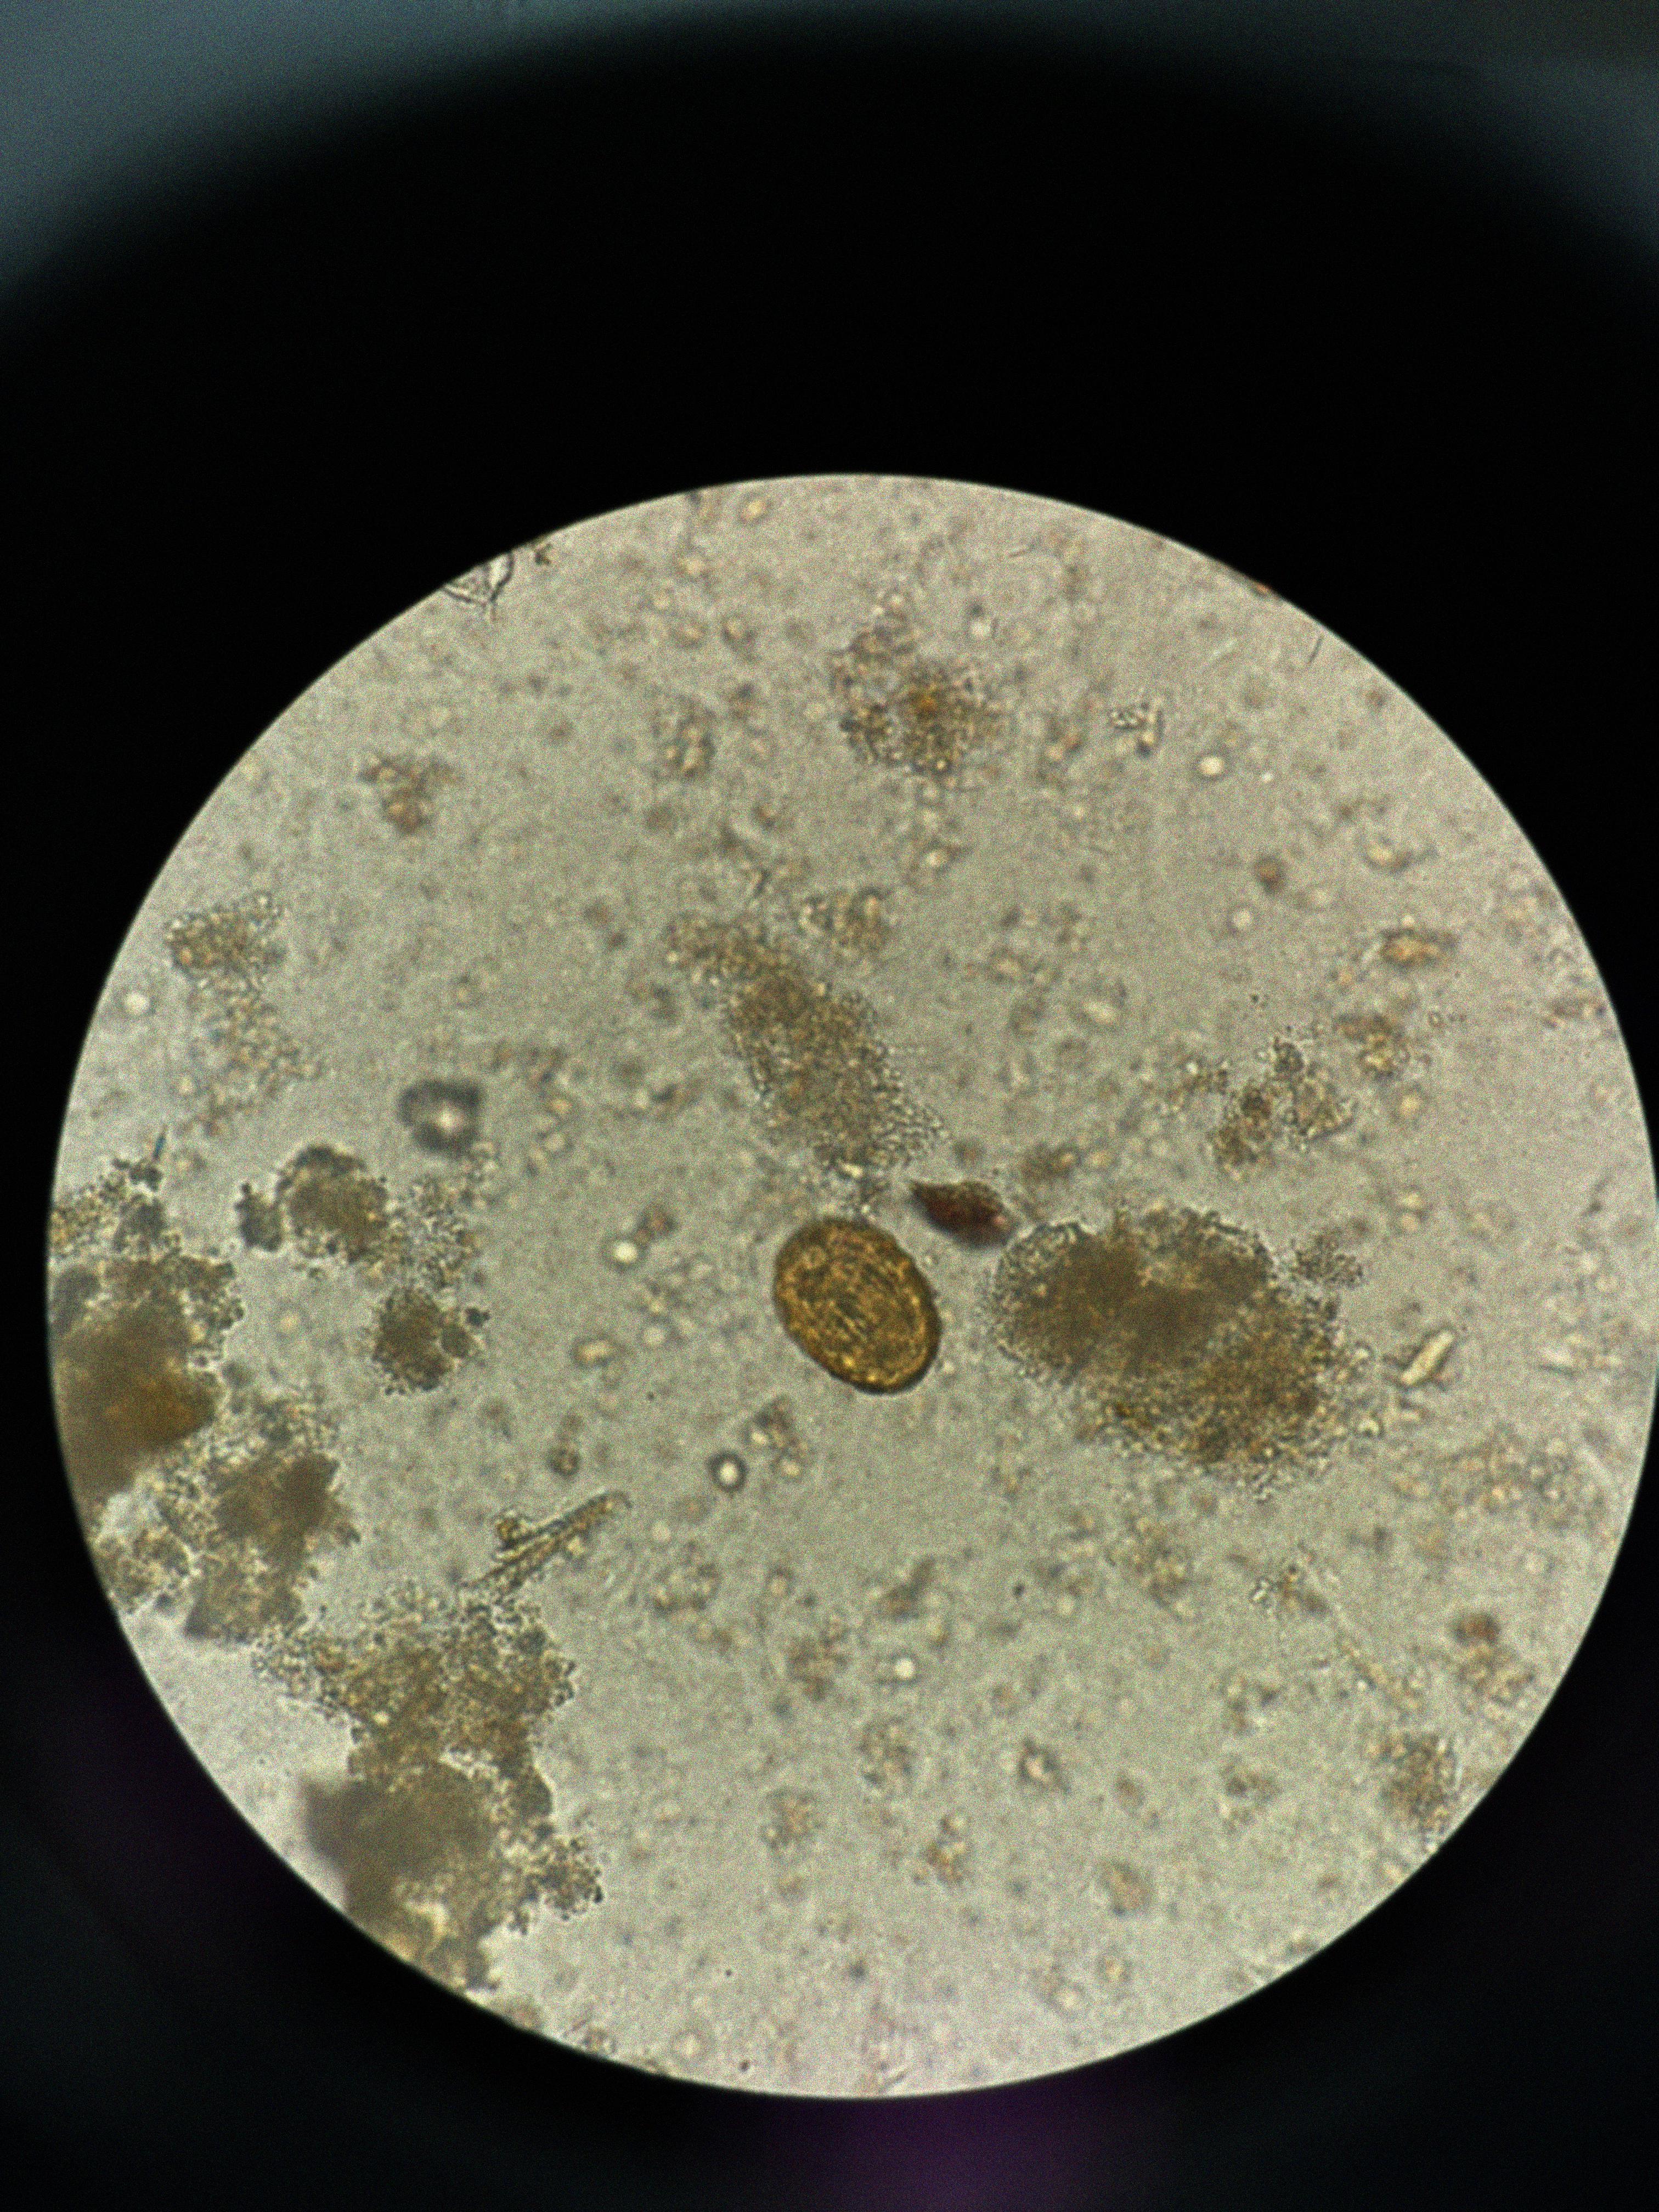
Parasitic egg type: Ascaris lumbricoides